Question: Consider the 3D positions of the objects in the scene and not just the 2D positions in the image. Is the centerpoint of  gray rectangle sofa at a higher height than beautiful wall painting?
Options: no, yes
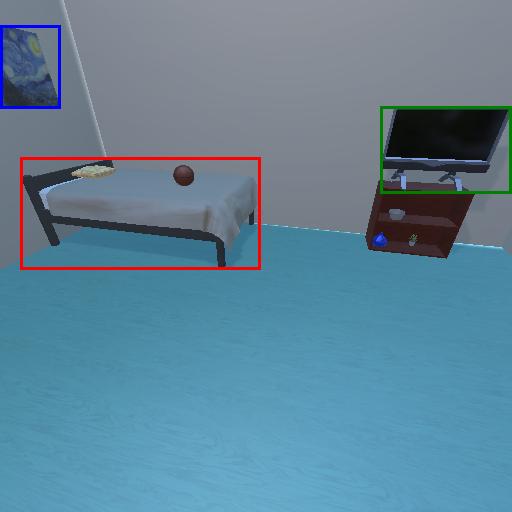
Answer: no